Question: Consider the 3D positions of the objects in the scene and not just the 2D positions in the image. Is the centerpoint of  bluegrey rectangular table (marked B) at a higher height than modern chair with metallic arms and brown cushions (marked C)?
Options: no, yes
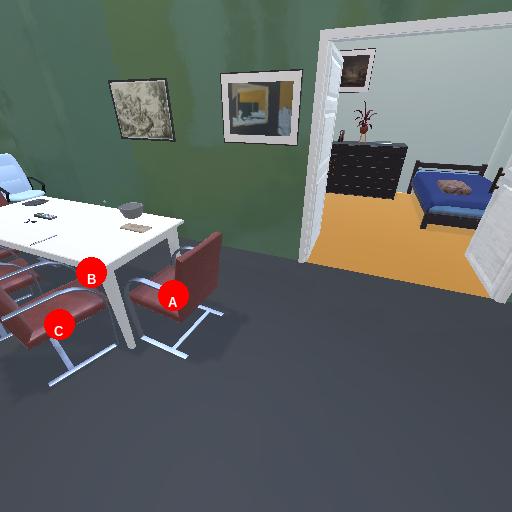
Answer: no